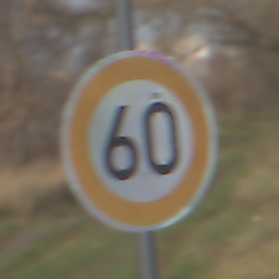
Verkehrszeichen: Geschwindigkeit60
Umgebung: Outdoor, Nature
Tageszeit: MorningAfternoon
Wetter: PartlyCloudy
Licht: Natural
Jahreszeit: NotSpecified
Kontrast: HighContrast